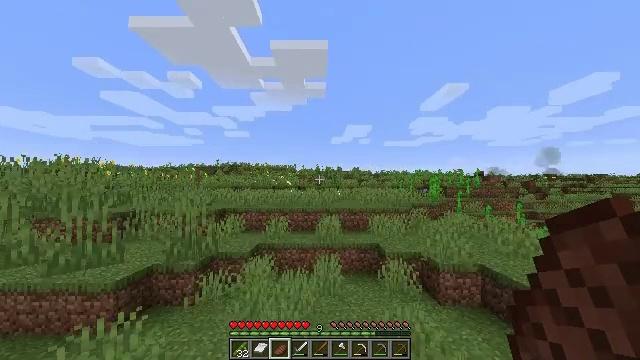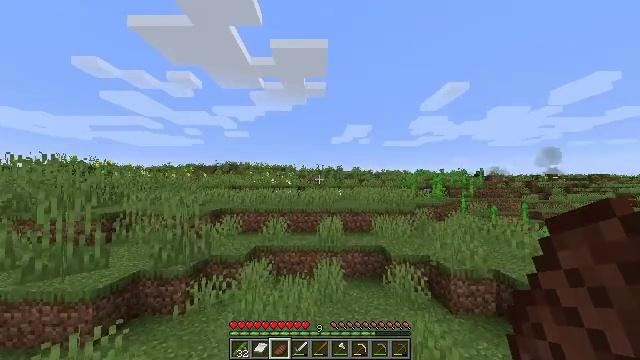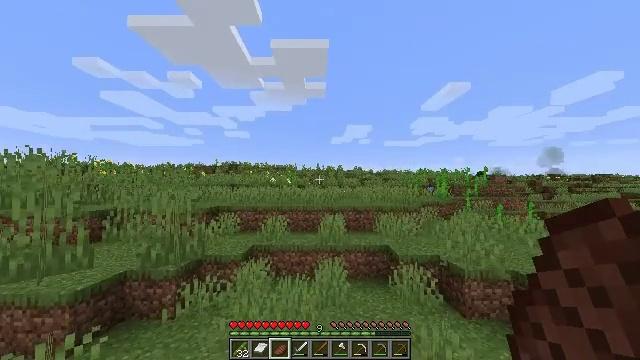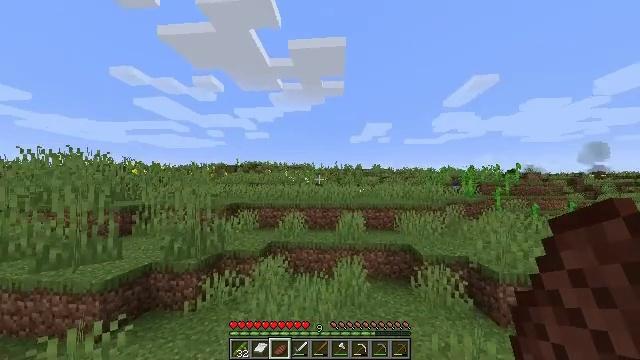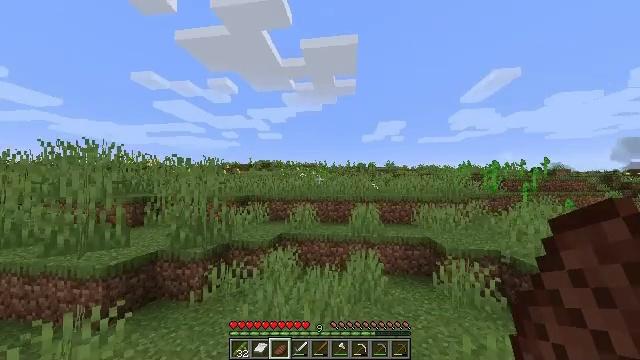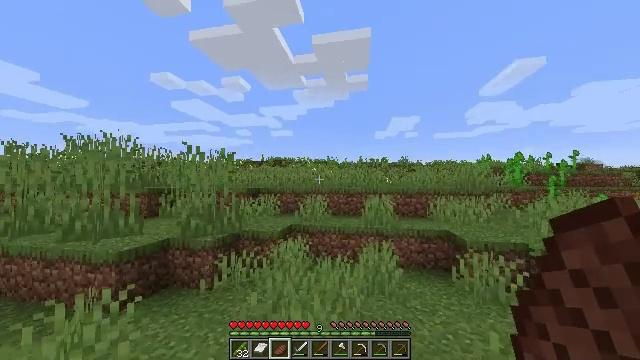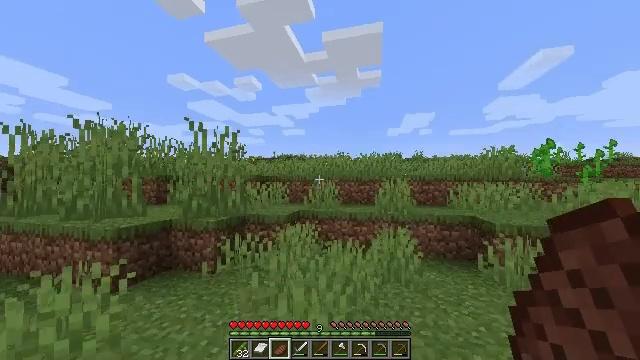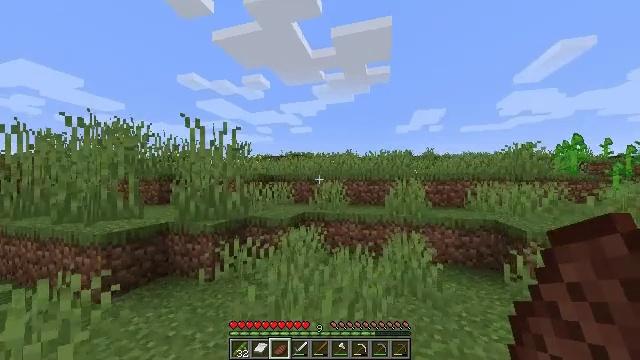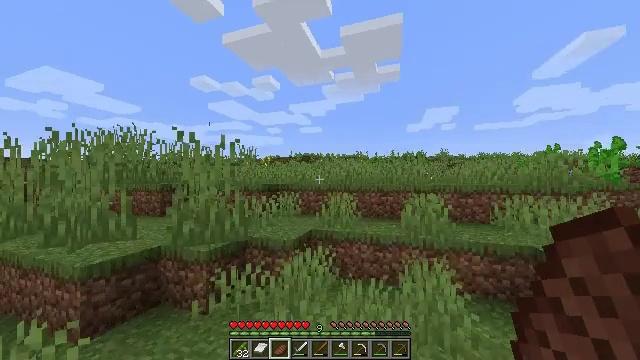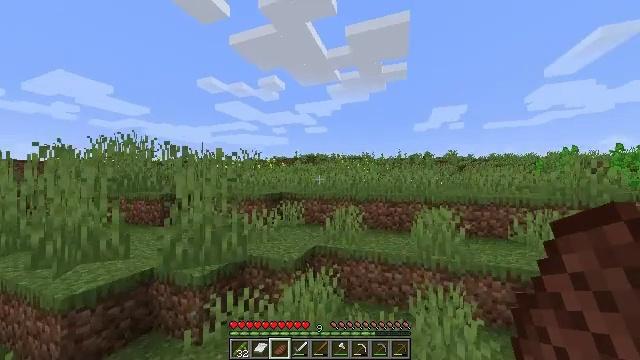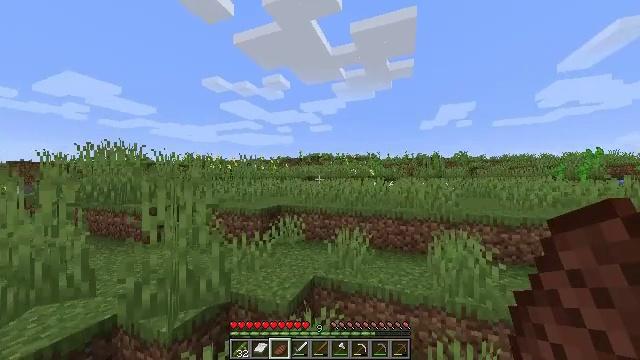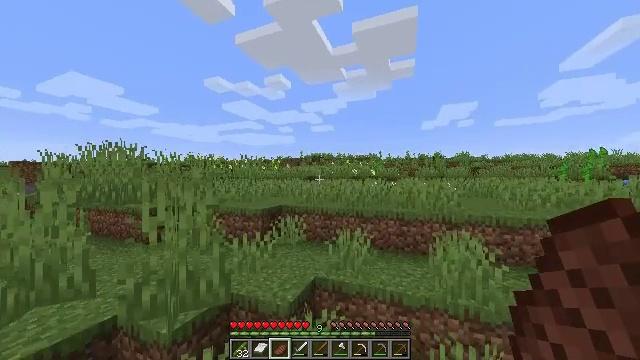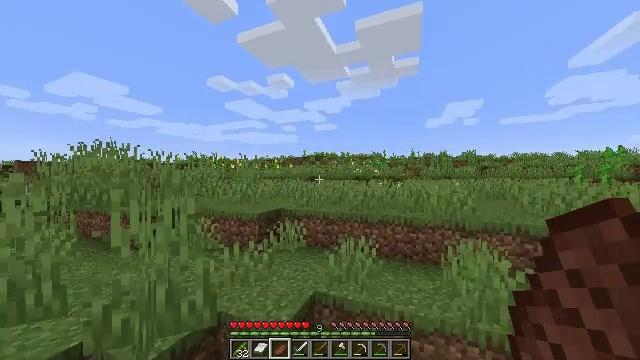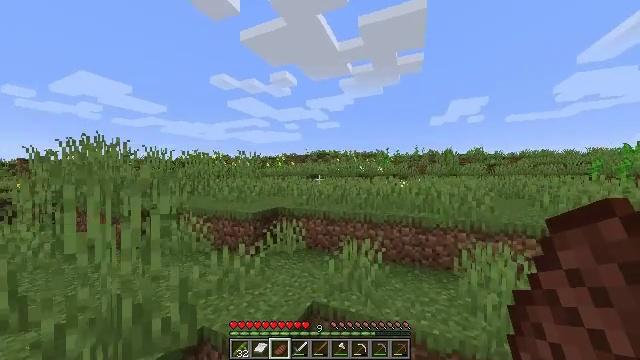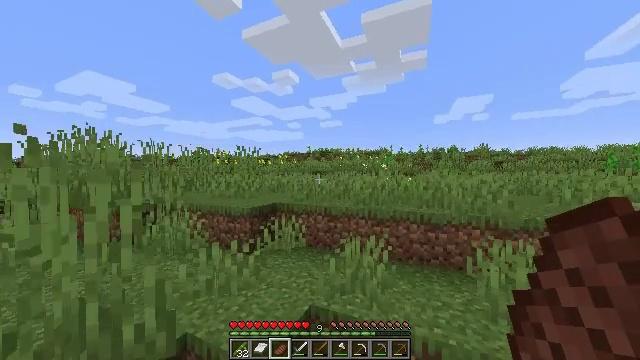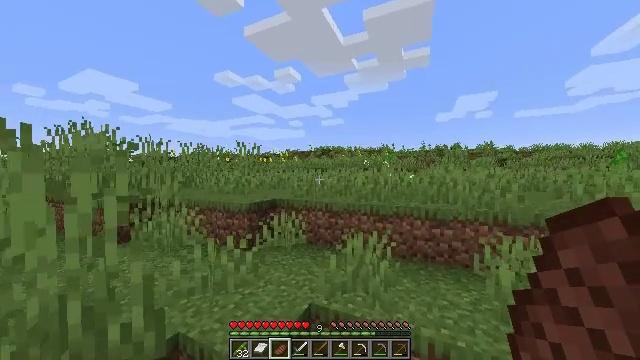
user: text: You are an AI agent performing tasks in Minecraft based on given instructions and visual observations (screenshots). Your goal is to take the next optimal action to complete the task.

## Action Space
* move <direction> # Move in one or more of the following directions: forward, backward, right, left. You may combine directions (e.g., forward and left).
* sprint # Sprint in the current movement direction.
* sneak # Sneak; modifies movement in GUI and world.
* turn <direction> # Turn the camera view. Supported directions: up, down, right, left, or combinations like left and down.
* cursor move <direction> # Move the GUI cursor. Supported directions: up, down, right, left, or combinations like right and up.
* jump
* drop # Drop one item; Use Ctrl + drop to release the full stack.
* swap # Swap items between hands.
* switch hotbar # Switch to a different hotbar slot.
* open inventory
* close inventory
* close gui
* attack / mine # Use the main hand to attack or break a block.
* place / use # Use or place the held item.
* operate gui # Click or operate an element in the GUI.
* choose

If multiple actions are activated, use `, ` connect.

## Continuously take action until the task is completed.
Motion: motion action
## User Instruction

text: Clear the sweet berry bush to collect the sweet berries.
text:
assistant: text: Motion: move forward, jump
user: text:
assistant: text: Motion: move forward, jump
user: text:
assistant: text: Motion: move forward, turn left, jump
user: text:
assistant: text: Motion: move forward, turn left, jump
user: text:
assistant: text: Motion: move forward, turn left, jump
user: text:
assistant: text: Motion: move forward, turn left, jump
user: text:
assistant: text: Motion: move forward, turn left, jump
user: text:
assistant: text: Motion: move forward, sprint, turn left, jump
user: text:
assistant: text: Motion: move forward, sprint, turn left, jump
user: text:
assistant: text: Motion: move forward, sprint, turn left, jump
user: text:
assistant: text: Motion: move forward, sprint, jump
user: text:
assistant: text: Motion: move forward, sprint, jump
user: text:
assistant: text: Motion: move forward, jump
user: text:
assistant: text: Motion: move forward, jump
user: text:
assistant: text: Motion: move forward, jump
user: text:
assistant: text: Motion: move forward, turn left, jump
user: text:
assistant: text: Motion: move forward, turn left, jump
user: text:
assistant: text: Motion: move forward, turn left, jump
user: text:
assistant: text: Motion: move forward, turn left, jump
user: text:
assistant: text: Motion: move forward, sprint, jump
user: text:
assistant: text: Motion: move forward, sprint, jump
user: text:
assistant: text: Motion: move forward, sprint, jump
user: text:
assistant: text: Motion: move forward, sprint, jump
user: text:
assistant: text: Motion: move forward, jump
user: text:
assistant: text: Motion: move forward, jump
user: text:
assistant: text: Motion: move forward, jump
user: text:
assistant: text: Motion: move forward, jump
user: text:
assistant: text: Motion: move forward, jump
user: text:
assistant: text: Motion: move forward, sprint, jump
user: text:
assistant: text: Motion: move forward, sprint, jump